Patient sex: M
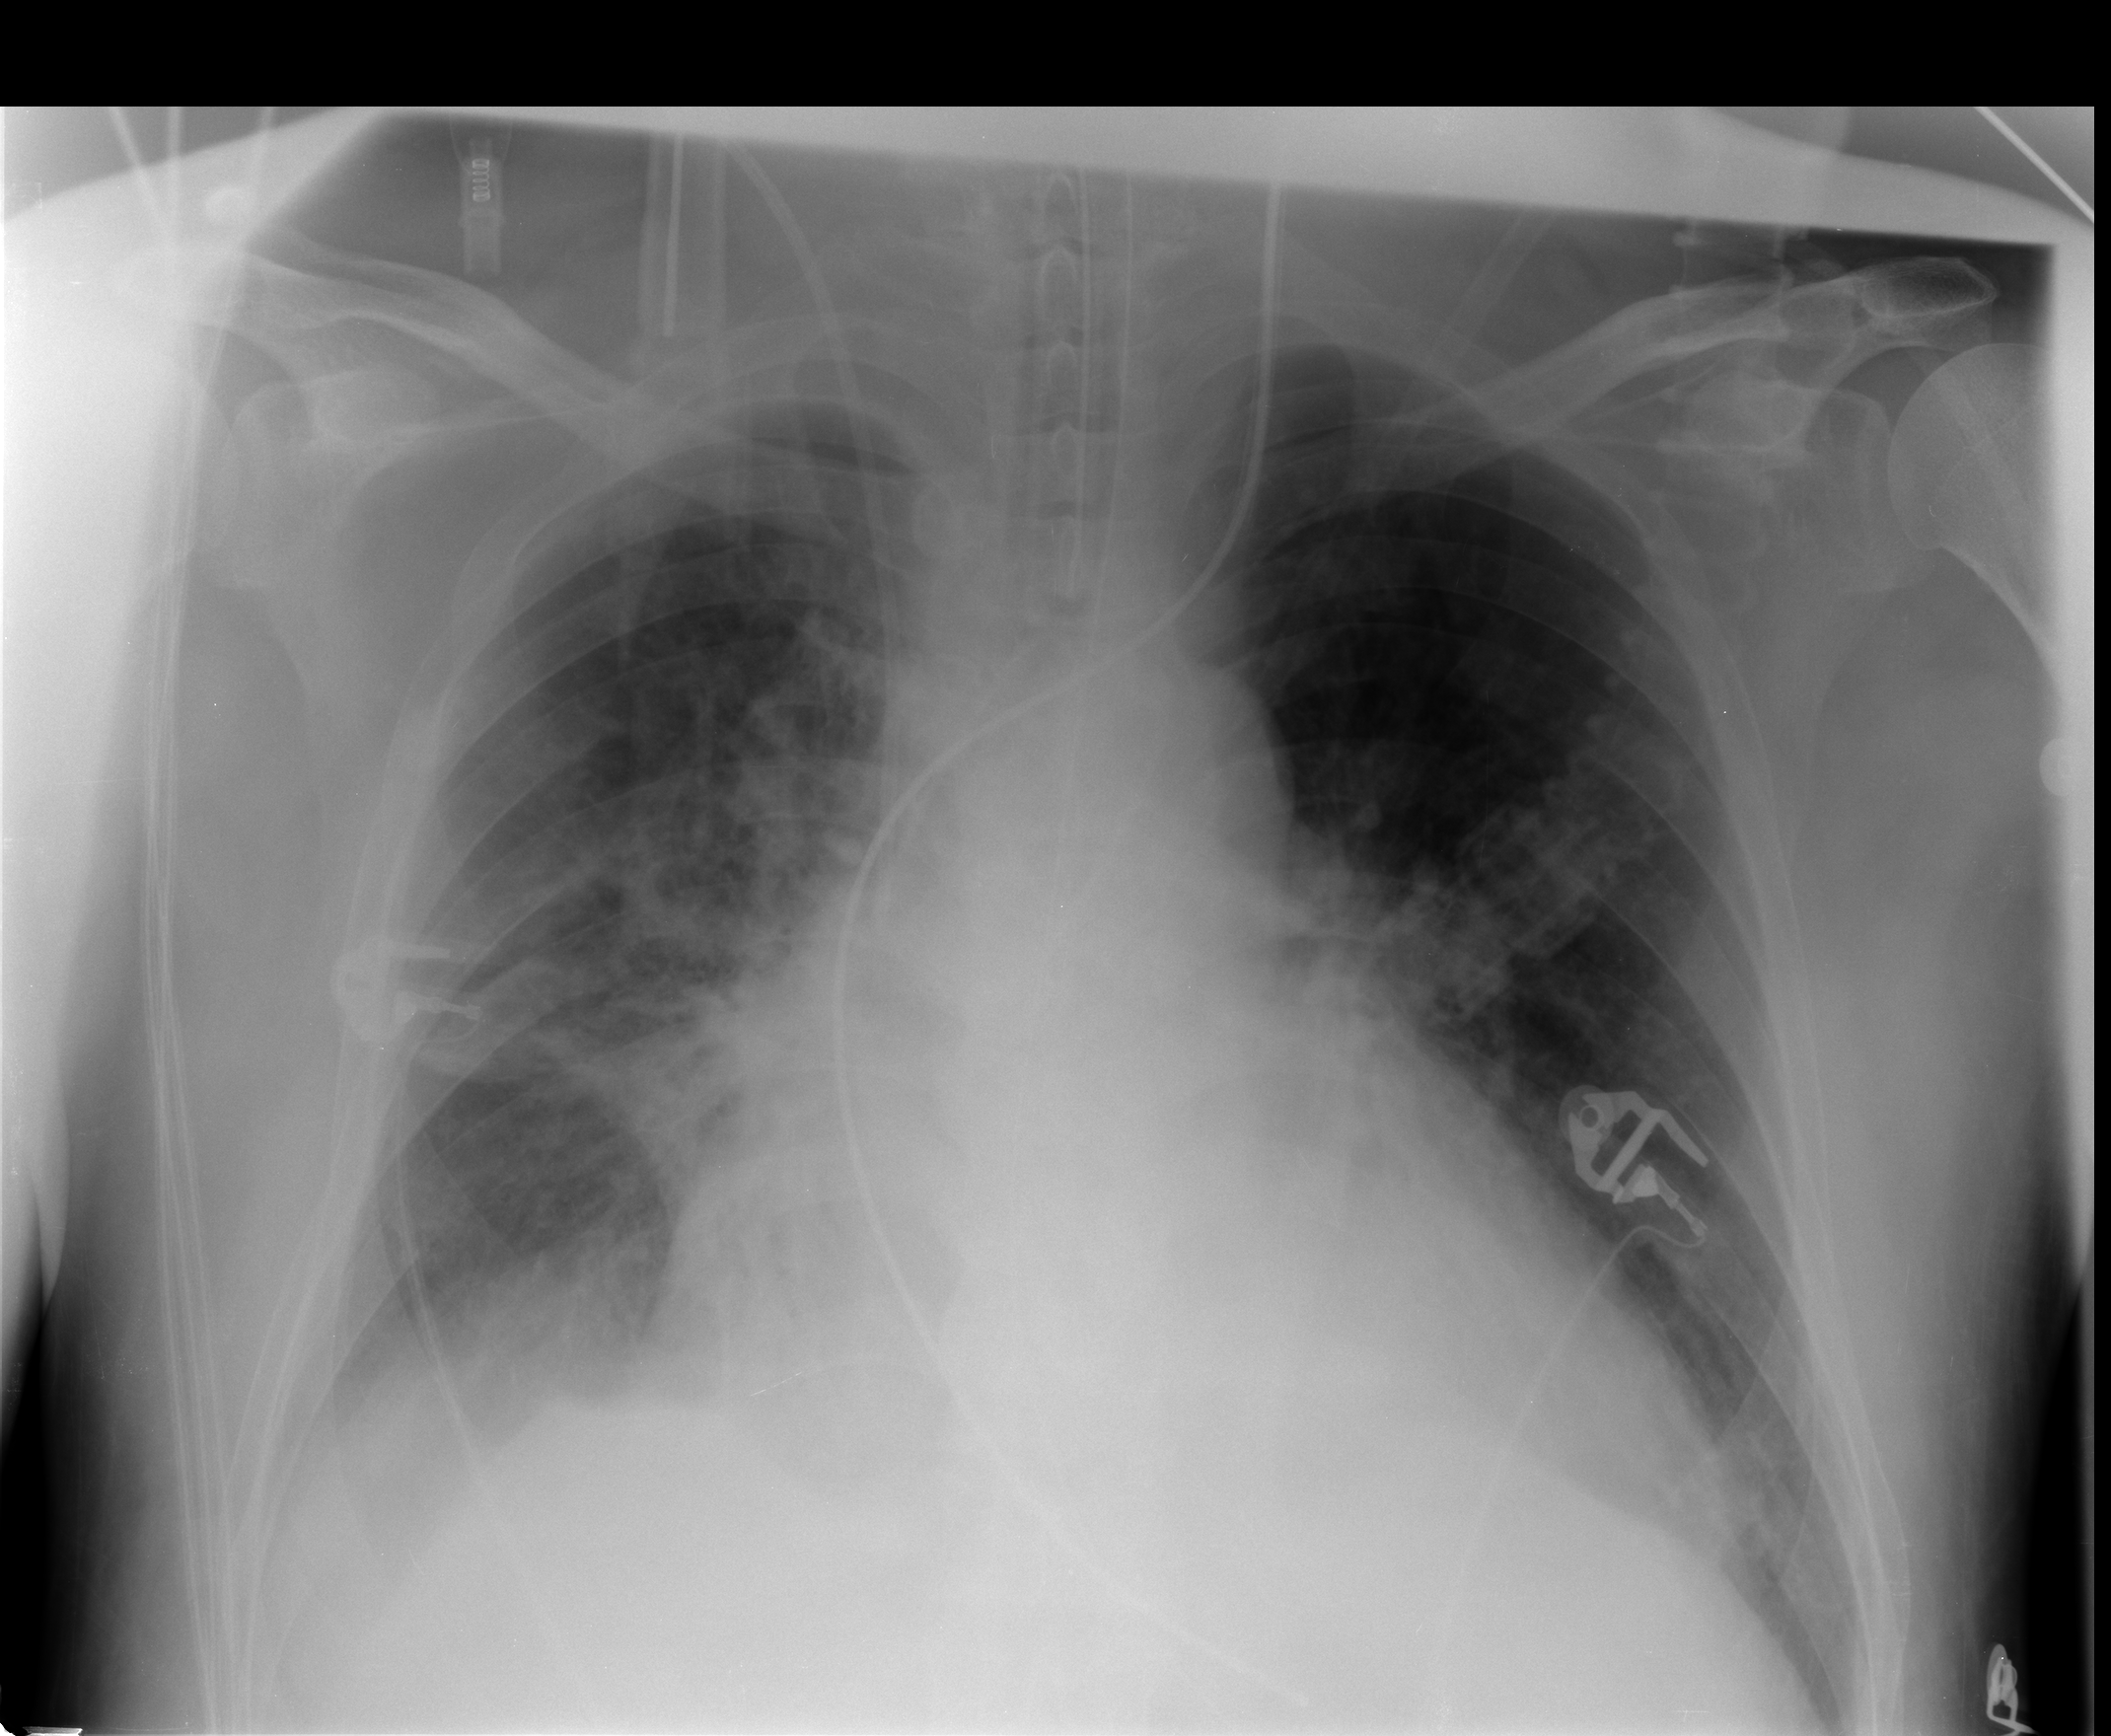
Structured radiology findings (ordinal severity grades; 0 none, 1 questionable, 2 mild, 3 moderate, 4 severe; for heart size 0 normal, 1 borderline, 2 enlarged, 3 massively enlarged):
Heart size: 3
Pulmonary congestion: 1
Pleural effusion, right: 2
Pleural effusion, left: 0
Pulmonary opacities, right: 3
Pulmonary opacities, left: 0
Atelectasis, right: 2
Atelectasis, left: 2